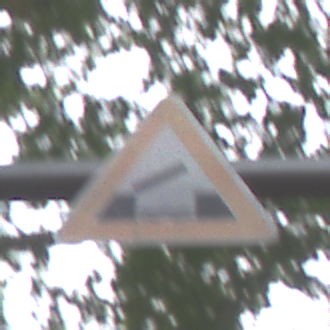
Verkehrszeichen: BeweglicheBruecke
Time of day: MorningAfternoon
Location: Outdoor (Urban)
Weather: Overcast
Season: NotSpecified
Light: Natural